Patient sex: M
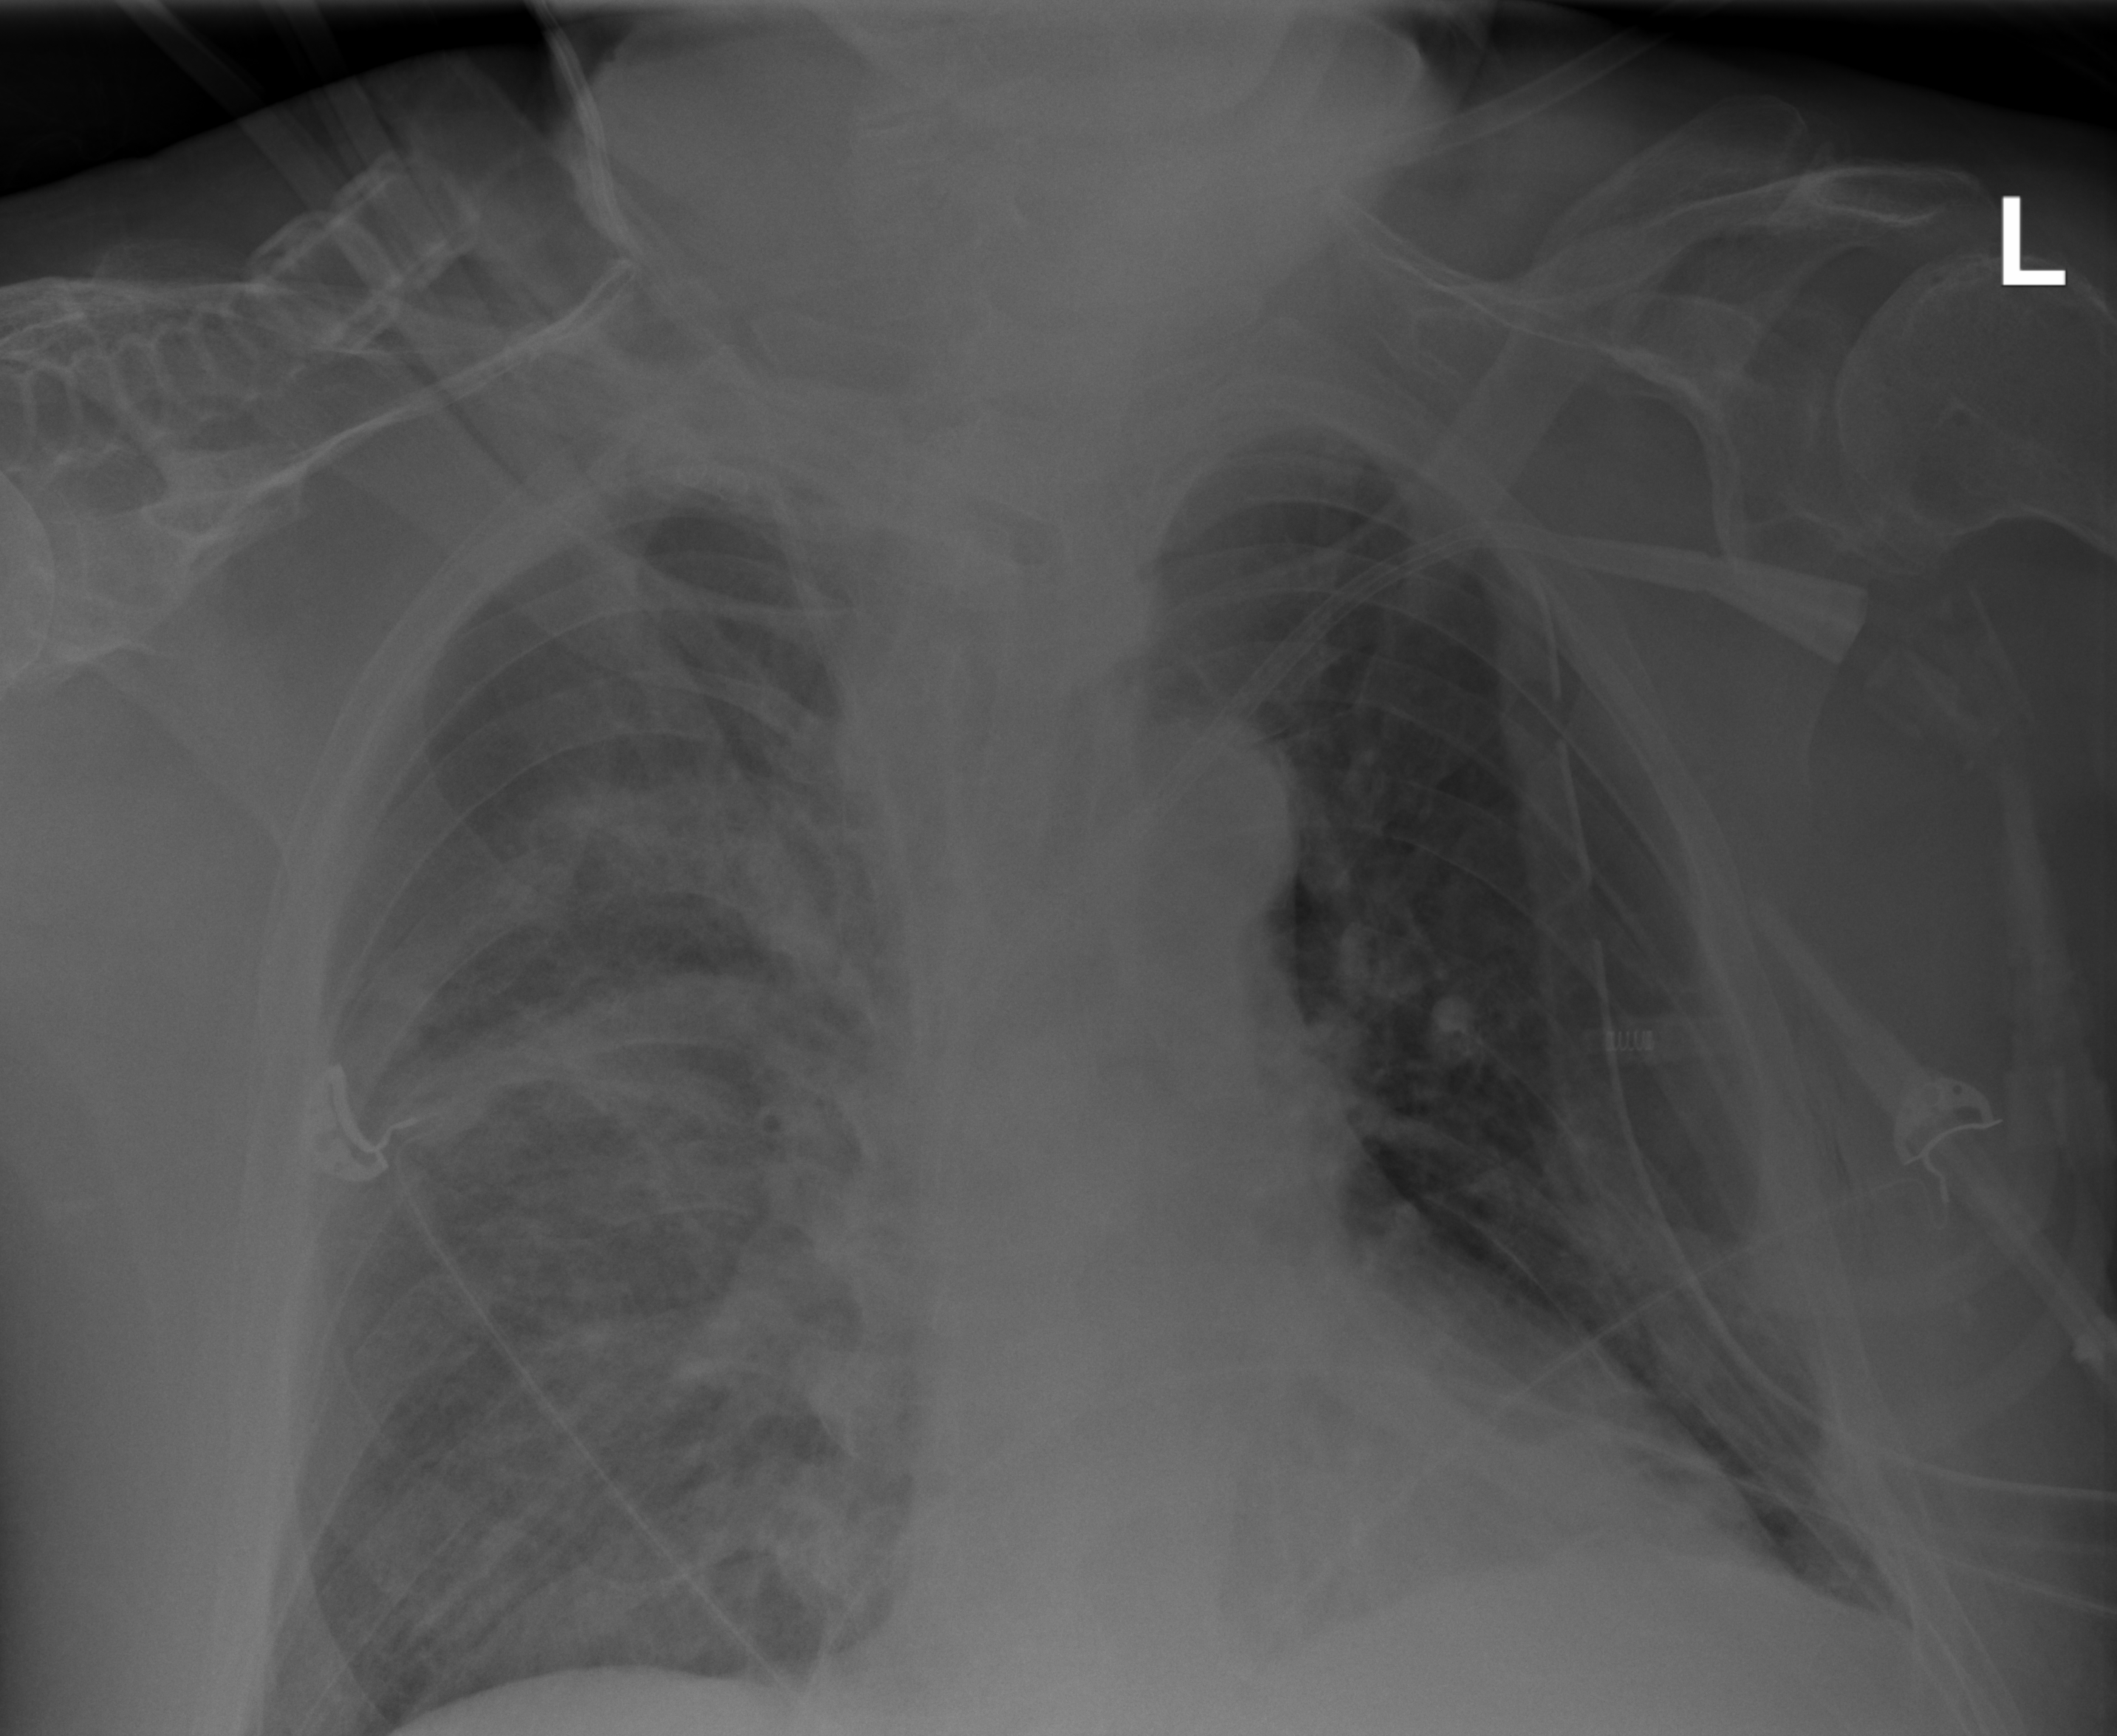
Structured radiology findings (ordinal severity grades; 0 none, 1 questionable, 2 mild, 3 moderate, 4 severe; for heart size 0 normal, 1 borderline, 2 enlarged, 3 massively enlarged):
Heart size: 0
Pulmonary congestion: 2
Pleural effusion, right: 0
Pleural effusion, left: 0
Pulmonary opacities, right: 3
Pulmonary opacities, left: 2
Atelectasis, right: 2
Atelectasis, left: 0